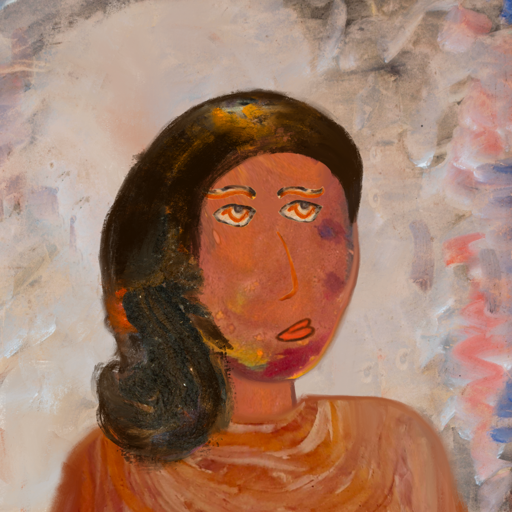
Background: Roy_Bahadur, Head And Neck Side: Mother_And_Son_Son, Face Side: Experience, Bust: Pious_Lady, Hair Side: Gypsy_Queen, Head Accessory: Blank, Second Necklace: Blank, Necklace: Blank, Baby: Blank